Question: This question has been asked in various ways, but I haven't been able to gather a solution based on the answers given. Hopefully someone can help. I would like to provide the ability to share within an app. Following <URL>, I'd prefer to do it using intents and not using the Facebook/Twitter APIs.

Sharing using the ACTION_SEND intent is great, but . For example, in my twitter share I'm going to include some mentions and hashtags limited it to 140 chars or less, while the facebook share is going to include a link and a feature image.
Is it possible to limit the options for ACTION_SEND (share) intent? I've seen something about using PackageManager and queryIntentActivities, but haven't been able to figure out the connection between the PackageManager and the ACTION_SEND intent.
OR
Rather than filter the sharing apps, my problem could also be solved if I could use the ACTION_SEND intent to go directly to facebook or twitter rather than popping up the dialog. If that were the case then I could create my own dialog and when they click "Facebook" create a Facebook-specific intent and just send them all the way to Facebook. Same with Twitter.
OR is it not possible? Are the Facebook and Twitter APIs the only way?
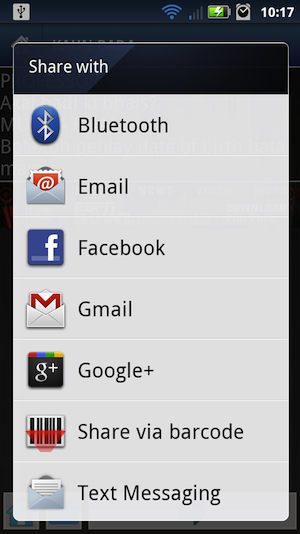
Answer: My spec called for the user to be able to choose email, twitter, facebook, or SMS, with custom text for each one. Here is how I accomplished that:
'''
public void onShareClick(View v) {
Resources resources = getResources();
Intent emailIntent = new Intent();
emailIntent.setAction(Intent.ACTION_SEND);
// Native email client doesn't currently support HTML, but it doesn't hurt to try in case they fix it
emailIntent.putExtra(Intent.EXTRA_TEXT, Html.fromHtml(resources.getString(R.string.share_email_native)));
emailIntent.putExtra(Intent.EXTRA_SUBJECT, resources.getString(R.string.share_email_subject));
emailIntent.setType("message/rfc822");
PackageManager pm = getPackageManager();
Intent sendIntent = new Intent(Intent.ACTION_SEND);
sendIntent.setType("text/plain");
Intent openInChooser = Intent.createChooser(emailIntent, resources.getString(R.string.share_chooser_text));
List<ResolveInfo> resInfo = pm.queryIntentActivities(sendIntent, 0);
List<LabeledIntent> intentList = new ArrayList<LabeledIntent>();
for (int i = 0; i < resInfo.size(); i++) {
// Extract the label, append it, and repackage it in a LabeledIntent
ResolveInfo ri = resInfo.get(i);
String packageName = ri.activityInfo.packageName;
if(packageName.contains("android.email")) {
emailIntent.setPackage(packageName);
} else if(packageName.contains("twitter") || packageName.contains("facebook") || packageName.contains("mms") || packageName.contains("android.gm")) {
Intent intent = new Intent();
intent.setComponent(new ComponentName(packageName, ri.activityInfo.name));
intent.setAction(Intent.ACTION_SEND);
intent.setType("text/plain");
if(packageName.contains("twitter")) {
intent.putExtra(Intent.EXTRA_TEXT, resources.getString(R.string.share_twitter));
} else if(packageName.contains("facebook")) {
// Warning: Facebook IGNORES our text. They say "These fields are intended for users to express themselves. Pre-filling these fields erodes the authenticity of the user voice."
// One workaround is to use the Facebook SDK to post, but that doesn't allow the user to choose how they want to share. We can also make a custom landing page, and the link
// will show the <meta content ="..."> text from that page with our link in Facebook.
intent.putExtra(Intent.EXTRA_TEXT, resources.getString(R.string.share_facebook));
} else if(packageName.contains("mms")) {
intent.putExtra(Intent.EXTRA_TEXT, resources.getString(R.string.share_sms));
} else if(packageName.contains("android.gm")) { // If Gmail shows up twice, try removing this else-if clause and the reference to "android.gm" above
intent.putExtra(Intent.EXTRA_TEXT, Html.fromHtml(resources.getString(R.string.share_email_gmail)));
intent.putExtra(Intent.EXTRA_SUBJECT, resources.getString(R.string.share_email_subject));
intent.setType("message/rfc822");
}
intentList.add(new LabeledIntent(intent, packageName, ri.loadLabel(pm), ri.icon));
}
}
// convert intentList to array
LabeledIntent[] extraIntents = intentList.toArray( new LabeledIntent[ intentList.size() ]);
openInChooser.putExtra(Intent.EXTRA_INITIAL_INTENTS, extraIntents);
startActivity(openInChooser);
}
'''
I found bits of how to do this in various places, but I haven't seen all of it in one place anywhere else.
Note that this method also hides all the silly options that I don't want, like sharing over wifi and bluetooth.
In a comment, I was asked to explain what this code is doing. Basically, it's creating an 'ACTION_SEND' intent for the native email client ONLY, then tacking other intents onto the chooser. Making the original intent email-specific gets rid of all the extra junk like wifi and bluetooth, then I grab the other intents I want from a generic 'ACTION_SEND' of type plain-text, and tack them on before showing the chooser.
When I grab the additional intents, I set custom text for each one.
It's been awhile since I posted this, and things have changed a bit. If you are seeing gmail twice in the list of options, try removing the special handling for "android.gm" as suggested in a comment by @h_k below.
Since this one answer is the source of nearly all my stackoverflow reputation points, I have to at least try to keep it up to date.